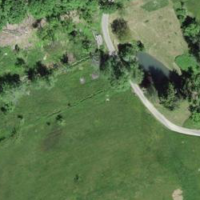
EUNIS habitat code: 25
Species observed at this site:
Lythrum salicaria
Campanula rapunculoides
Lathyrus vernus